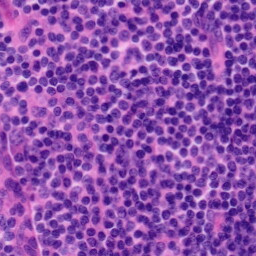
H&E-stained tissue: Tonsil